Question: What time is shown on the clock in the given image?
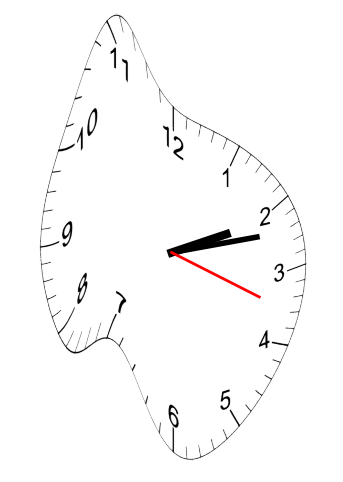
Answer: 02:12:18